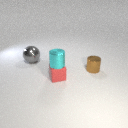
large gray metal sphere to the left of small brown metal cylinder